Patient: sex M, age 69
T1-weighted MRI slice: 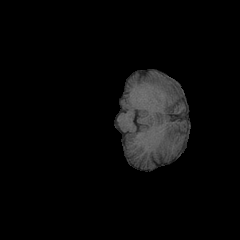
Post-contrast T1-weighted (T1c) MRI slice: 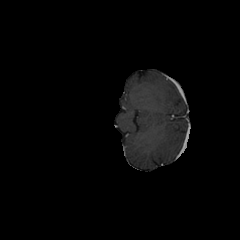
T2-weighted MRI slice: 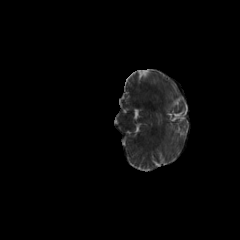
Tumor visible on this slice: no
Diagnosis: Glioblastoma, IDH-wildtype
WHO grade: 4